Question: There are lots of questions on reading multiple files, and memory management. I'm looking for information that addresses both of these issues together.
I often have to read multiple parts of data as separate files, rbind them into one dataset and then process it. I've been using something like below until now -
'rbinideddataset <- do.call("rbind", lapply(list.files(), read.csv, header = TRUE))'
I'm concerned about that bump that one can observe in each of the approaches. That probably is the instance that both the rbindeddataset and the not-yet-rbindeddatasets exist in memory together but I don't know enough to be sure. Can someone confirm this?
Is there some way I can extend the principle of pre-allocation to such a task? Or some other trick that anyone knows that might help in avoiding that bump? I also tried 'rbindlist' over the result of 'lapply' and that doesn't show the bump. Does that mean 'rbindlist' is smart enough to handle this?
data.table and Base R solutions preferred over some package's offerings.
EDIT ON 07-OCT-2013 based on the discussion with @Dwin and @mrip
'''
> library(data.table)
> filenames <- list.files()
>
> #APPROACH 1 #################################
> starttime <- proc.time()
> test <- do.call("rbind", lapply(filenames, read.csv, header = TRUE))
> proc.time() - starttime
user system elapsed
44.60 1.11 45.98
>
> rm(test)
> rm(starttime)
> gc()
used (Mb) gc trigger (Mb) max used (Mb)
Ncells 350556 18.8 741108 39.6 715234 38.2
Vcells <PHONE> 14.9 153442940 1170.7 192055310 1465.3
>
> #APPROACH 2 #################################
> starttime <- proc.time()
> test <- lapply(filenames, read.csv, header = TRUE)
> test2 <- do.call("rbind", test)
> proc.time() - starttime
user system elapsed
47.09 1.26 50.70
>
> rm(test)
> rm(test2)
> rm(starttime)
> gc()
used (Mb) gc trigger (Mb) max used (Mb)
Ncells 350559 18.8 741108 39.6 715234 38.2
Vcells <PHONE> 14.9 157022756 1198.0 192055310 1465.3
>
>
> #APPROACH 3 #################################
> starttime <- proc.time()
> test <- lapply(filenames, read.csv, header = TRUE)
> test <- do.call("rbind", test)
> proc.time() - starttime
user system elapsed
48.61 1.93 51.16
> rm(test)
> rm(starttime)
> gc()
used (Mb) gc trigger (Mb) max used (Mb)
Ncells 350562 18.8 741108 39.6 715234 38.2
Vcells <PHONE> 14.9 152965559 1167.1 192055310 1465.3
>
>
> #APPROACH 4 #################################
> starttime <- proc.time()
> test <- do.call("rbind", lapply(filenames, fread))
> proc.time() - starttime
user system elapsed
12.87 0.09 12.95
> rm(test)
> rm(starttime)
> gc()
used (Mb) gc trigger (Mb) max used (Mb)
Ncells 351067 18.8 741108 39.6 715234 38.2
Vcells <PHONE> 15.0 122372447 933.7 192055310 1465.3
>
>
> #APPROACH 5 #################################
> starttime <- proc.time()
> test <- do.call("rbind", lapply(filenames, read.csv, header = TRUE))
> proc.time() - starttime
user system elapsed
51.12 1.62 54.16
> rm(test)
> rm(starttime)
> gc()
used (Mb) gc trigger (Mb) max used (Mb)
Ncells 350568 18.8 741108 39.6 715234 38.2
Vcells <PHONE> 14.9 160270439 1222.8 192055310 1465.3
>
>
> #APPROACH 6 #################################
> starttime <- proc.time()
> test <- rbindlist(lapply(filenames, fread ))
> proc.time() - starttime
user system elapsed
13.62 0.06 14.60
> rm(test)
> rm(starttime)
> gc()
used (Mb) gc trigger (Mb) max used (Mb)
Ncells 351078 18.8 741108 39.6 715234 38.2
Vcells <PHONE> 15.0 128216351 978.3 192055310 1465.3
>
>
> #APPROACH 7 #################################
> starttime <- proc.time()
> test <- rbindlist(lapply(filenames, read.csv, header = TRUE))
> proc.time() - starttime
user system elapsed
48.44 0.83 51.70
> rm(test)
> rm(starttime)
> gc()
used (Mb) gc trigger (Mb) max used (Mb)
Ncells 350620 18.8 741108 39.6 715234 38.2
Vcells <PHONE> 14.9 102573080 782.6 192055310 1465.3
'''
As expected, time savings are highest with fread. However, approach 4,6, and 7 show minimum memory overhead and I'm not absolutely sure why.

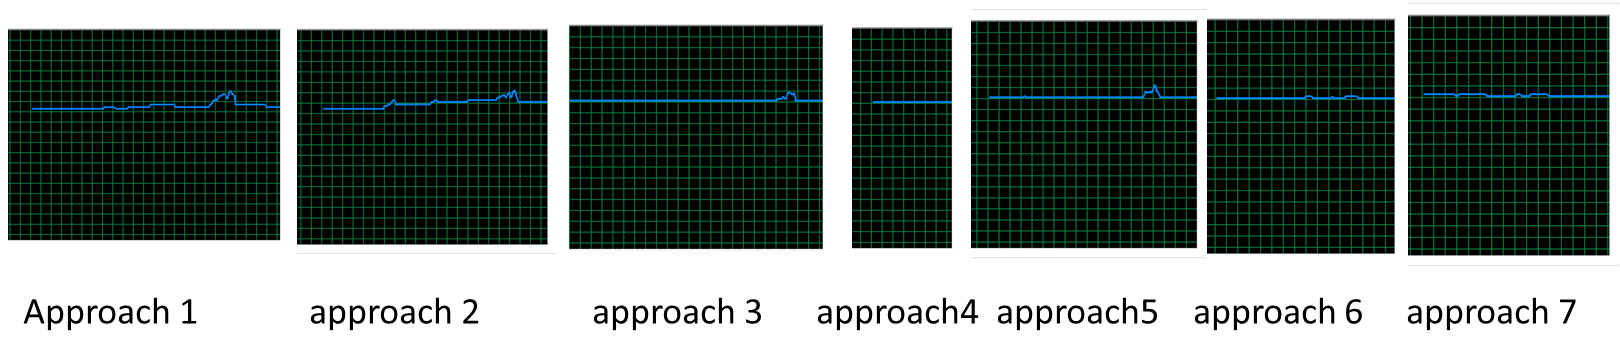
Answer: It looks like 'rbindlist' preallocates the memory and constructs the new data frame in one pass, whereas 'do.call(rbind)' will add one data frame at a time, copying it over each time. The result is that the 'rbind' method has a running time of 'O(n^2)' whereas 'rbindlist' runs in linear time. Also, 'rbindlist' should avoid the bump in memory, since it doesn't have to allocate a new data frame during each or the 'n' iterations.
Some experimental data:
'''
x<-data.frame(matrix(1:10000,1000,10))
ls<-list()
for(i in 1:10000)
ls[[i]]<-x+i
rbindtime<-function(i){
gc()
system.time(do.call(rbind,ls[1:i]))[3]
}
rbindlisttime<-function(i){
gc()
system.time(data.frame(rbindlist(ls[1:i])))[3]
}
ii<-unique(floor(10*1.5^(1:15)))
## [1] 15 22 33 50 75 113 170 256 384 576 <PHONE> <PHONE> 4378
times<-Vectorize(rbindtime)(ii)
##elapsed elapsed elapsed elapsed elapsed elapsed elapsed elapsed elapsed elapsed
## 0.009 0.014 0.026 0.049 0.111 0.209 0.350 0.638 1.378 2.645
##elapsed elapsed elapsed elapsed elapsed
## 5.956 17.940 30.446 68.033 164.549
timeslist<-Vectorize(rbindlisttime)(ii)
##elapsed elapsed elapsed elapsed elapsed elapsed elapsed elapsed elapsed elapsed
## 0.001 0.001 0.001 0.002 0.002 0.003 0.004 0.008 0.009 0.015
##elapsed elapsed elapsed elapsed elapsed
## 0.023 0.031 0.046 0.099 0.249
'''
Not only is 'rbindlist' much faster, especially for long inputs, but the running time only increases linearly, whereas 'do.call(rbind)' grows about quadratically. We can confirm this by fitting a log-log linear model to each set of times.
'''
> lm(log(times) ~ log(ii))
Call:
lm(formula = log(times) ~ log(ii))
Coefficients:
(Intercept) log(ii)
-9.73 1.73
> lm(log(timeslist) ~ log(ii))
Call:
lm(formula = log(timeslist) ~ log(ii))
Coefficients:
(Intercept) log(ii)
-10.0550 0.9455
'''
So, experimentally, the running time of 'do.call(rbind)' grows with 'n^1.73' whereas 'rbindlist' is about linear.